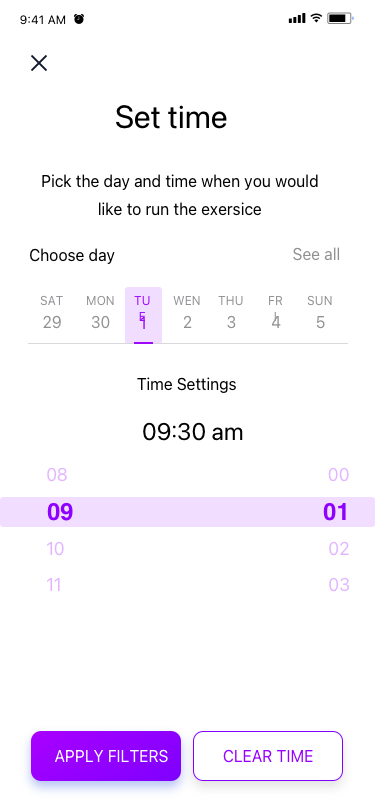
Text in this UI design:
UI Text/Heading/H4/Hightlight
Set time
like to run the exersice
Time Settings
Choose day
08
10
11
09
00
02
03
01
See all
09:30 am
APPLY FILTERS
9:41 AM
CLEAR TIME
29
SAT
30
MON
1
TUE
2
WEN
3
THU
4
FRI
5
SUN